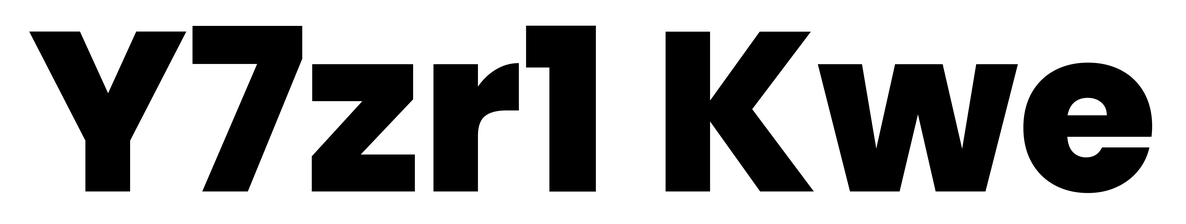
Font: Poppins-ExtraBold